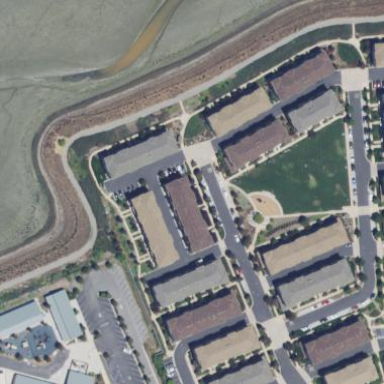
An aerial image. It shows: Condominium within residential area.